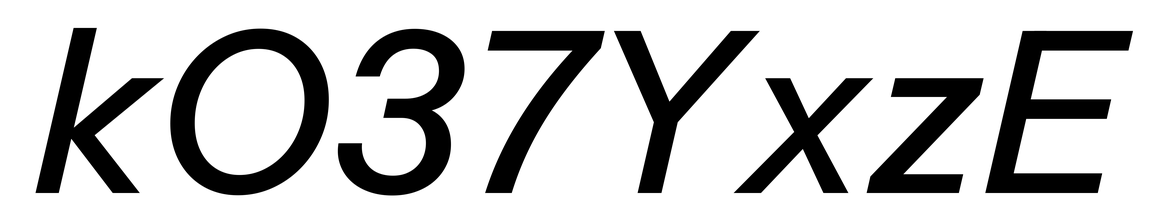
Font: InstrumentSans-Italic_Medium_Italic